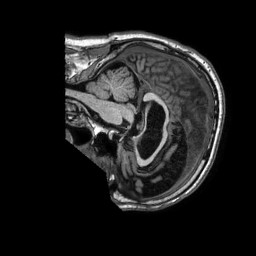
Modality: T1w
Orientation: sagittal
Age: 61
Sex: male
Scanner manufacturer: philips
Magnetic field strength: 1.5 T
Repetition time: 0.007018 s
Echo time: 0.003179 s